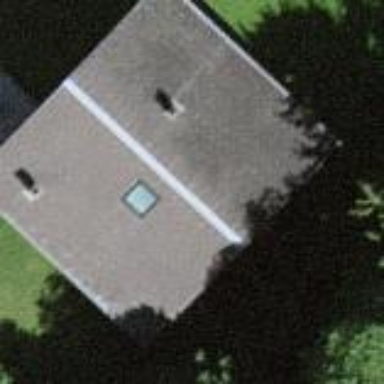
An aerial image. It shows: Simple and straightforward house.